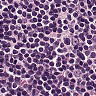
Metastatic tissue present: no